Question: I use this nice jQuery plugin ()
<URL>
How can I add a new icon from FontAwesome, keeping at the same time the format in the following screen shot?

thank you
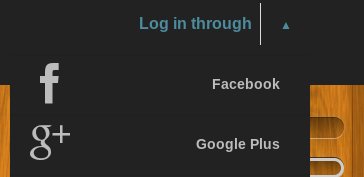
Answer: Starting from the example you have to change the font used from 'iconmoon' to 'fontawesome' web fonts.
The iconmoon web fonts have a very small list of supported icons.
Code:
'''
.cd-dropdown span[class^="icon-"]:before,
.cd-dropdown span[class*=" icon-"]:before {
font-family: 'fontawesome' !important;
}
'''
After doing that the styles will be matained and you can use all yout icons.
Demo: <URL>